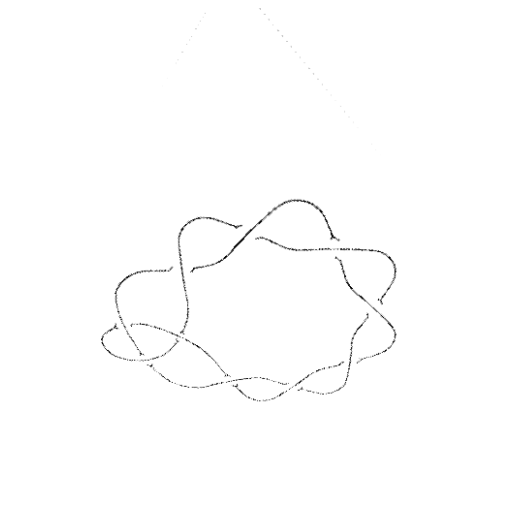
Crossing number: 10